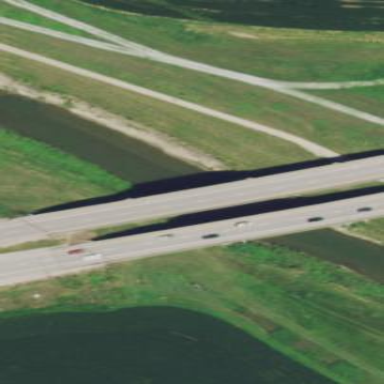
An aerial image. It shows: Beam bridge structure.